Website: walmart
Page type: account-selection
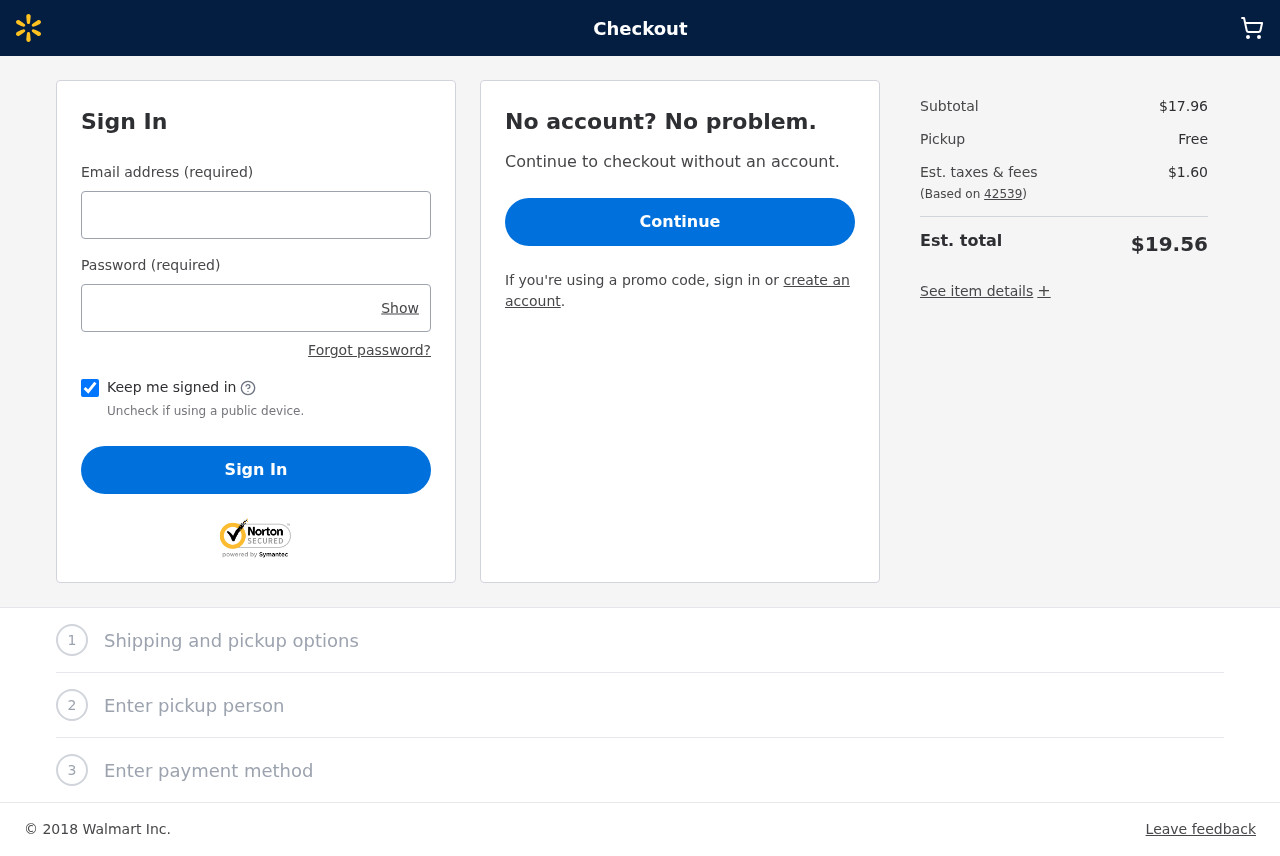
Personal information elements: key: PII_LOGIN_USERNAME
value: jowens147
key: PII_POSTCODE
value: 42539
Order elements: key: ORDER_SUBTOTAL
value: $17.96
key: ORDER_TAX
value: $1.60
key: ORDER_TOTAL
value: $19.56